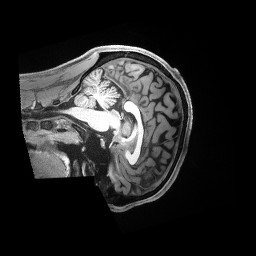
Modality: T1w
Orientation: sagittal
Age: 29
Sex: male
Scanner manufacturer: siemens
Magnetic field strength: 3 T
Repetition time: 2.5 s
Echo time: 0.00181 s